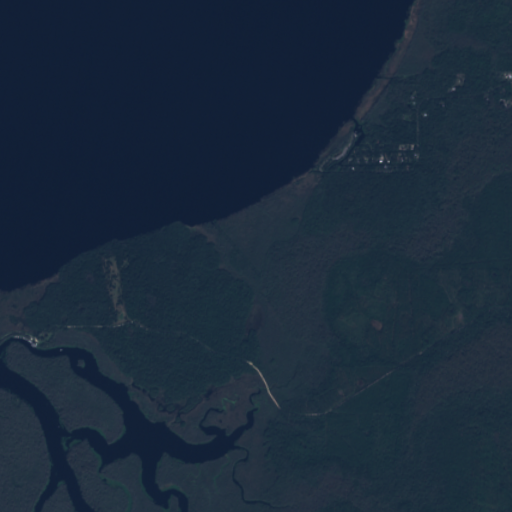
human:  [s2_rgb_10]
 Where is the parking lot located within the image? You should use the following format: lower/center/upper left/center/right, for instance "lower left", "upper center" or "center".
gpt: There is no parking lot in the image.